Question: I have just created a plain 'helloworld' cordova app on Visual Studio. I can't debug my app on either android emulator or device though it works only in the ripple emulator. Please help.
I keep getting error "Unable to start mypathname/adb.exe"

1. Tried adb kill-server and adb start-server in cmd (result: server restarted successfully)
2. Installed necessary mobile driver and upgraded my driver too
3. Configured to set allow for USB debugging under Developer options
4. Devices are detected and shown
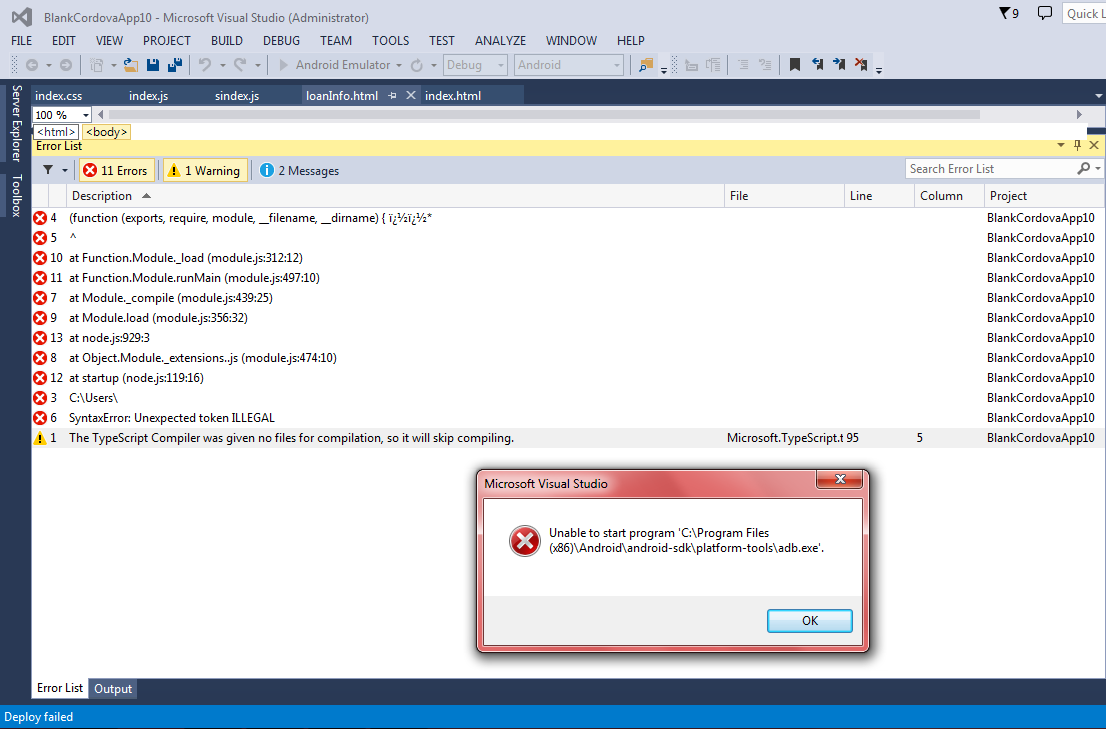
Answer: Which Android versions are you using? There seems to be known issue for Visual Studio & Cordova that says
>
While debugging to devices with Android versions <4.4, an error popup
shows up "Unable to start program" citing "adb.exe" as the cause. The
app should still load and work on your device, without debugger
support.
and the status seems to be .